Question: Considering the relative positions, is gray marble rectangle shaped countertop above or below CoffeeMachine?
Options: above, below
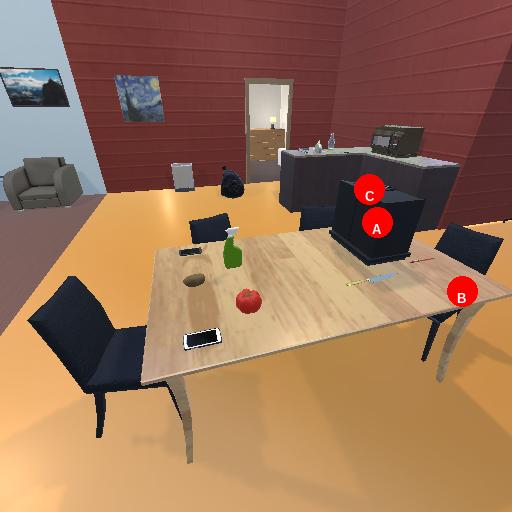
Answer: above